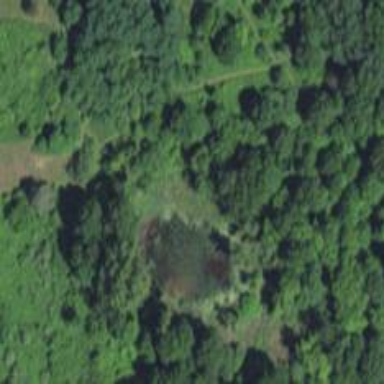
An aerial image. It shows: Serene pond surrounded by nature.